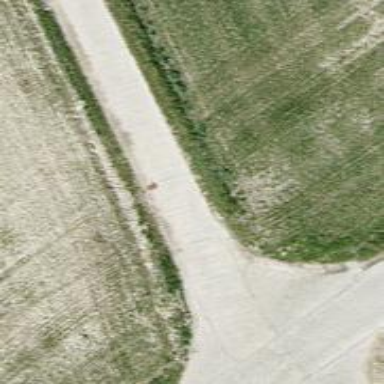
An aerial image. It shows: Concrete track with grade 1 standard.